Question: I currently have some code that allows me to register users into my database. I tried adding two more sections and that is their countrycode and their zipcode.
For some reason, once I added that in, the accounts are no longer being registered. I've spent a solid hour tinkering with this and trying to figure out what I've done wrong.
My code new is on the Left, the old code is on the Right
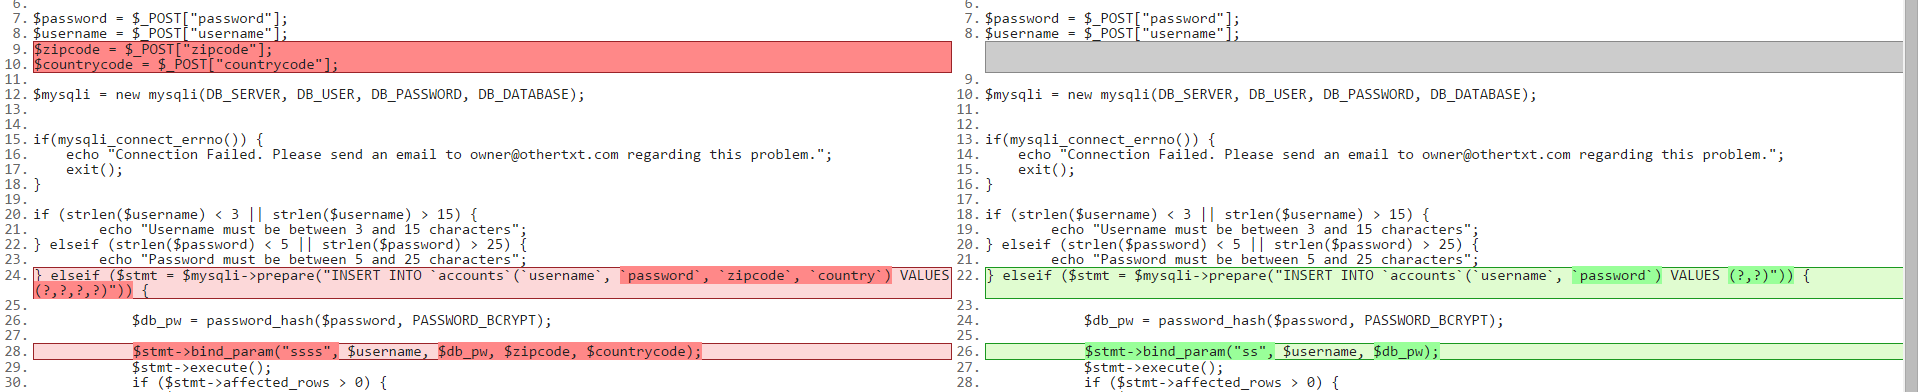
Answer: I'm going to go on a limb here and think that either zipcode or country can't be null so your $stmt is actually coming back false.
rewrite your code like the following as it'll be much easier to deal with the problems.
'''
if (strlen($username) < 3 || strlen($username) > 15) {
echo ....
} elseif (strlen($username) < 5 || strlen($username) > 25) {
echo ...
}
$stmt = ....;
if ($stmt === false) {
throw new \Exception($mysqli->error);
}
$dw_pw = ....
'''